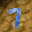
Label: 7